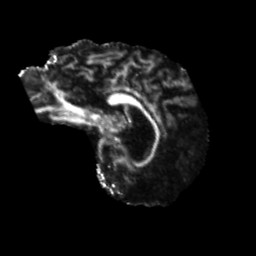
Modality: FA
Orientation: sagittal
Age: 64
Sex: male
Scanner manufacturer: siemens
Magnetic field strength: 3 T
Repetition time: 5.25 s
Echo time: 0.08 s